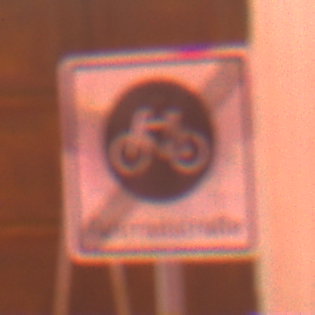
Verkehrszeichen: EndeFahrradstrasse
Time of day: Night
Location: Outdoor (Urban)
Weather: Overcast
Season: Winter
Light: Artificial